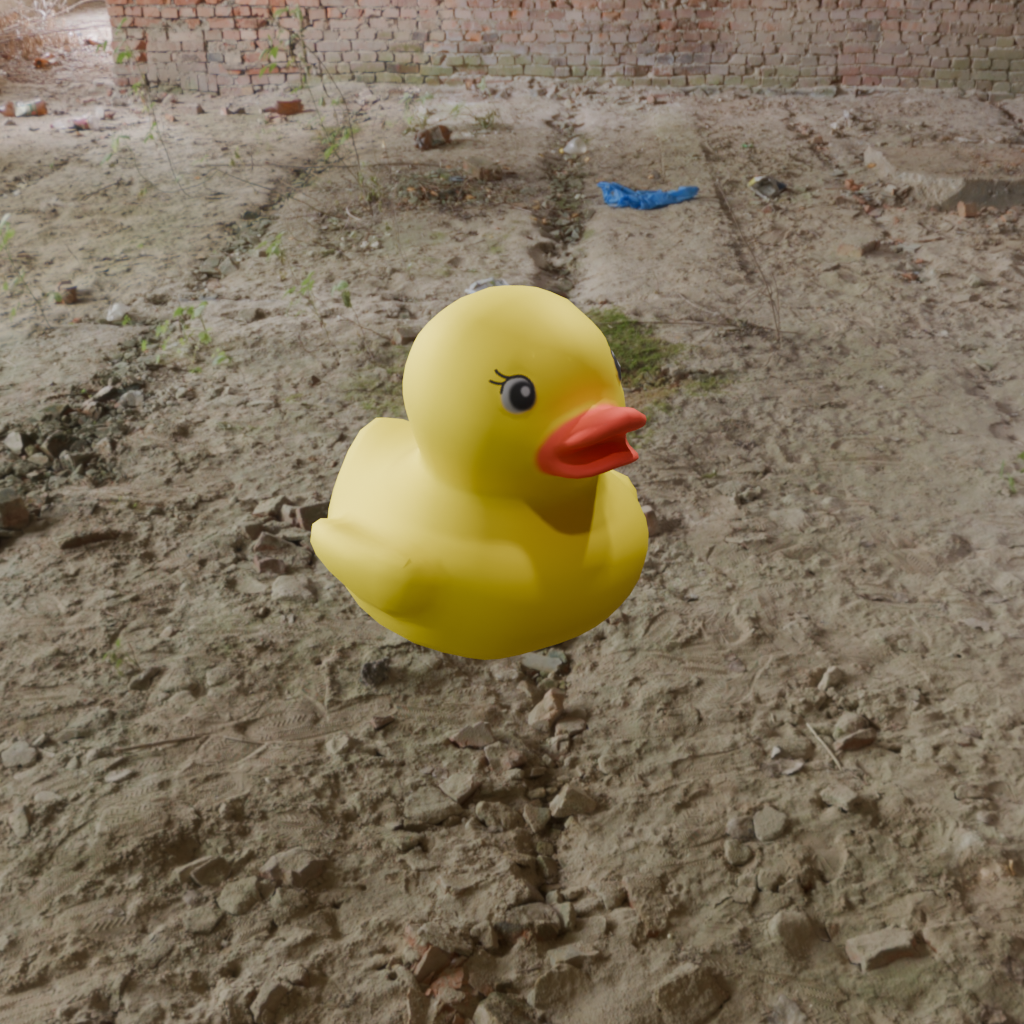
an image of a yellow rubber duck seen from <front_right> in an interior of an abandoned industrial building.